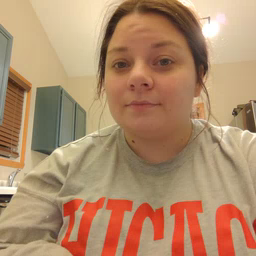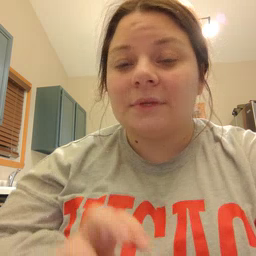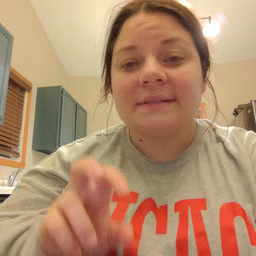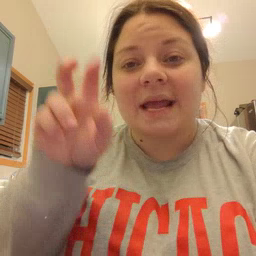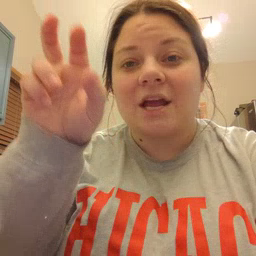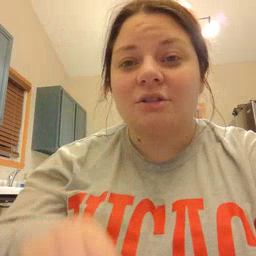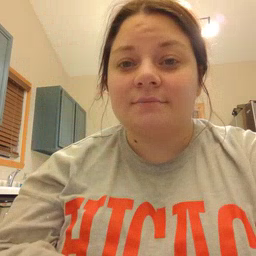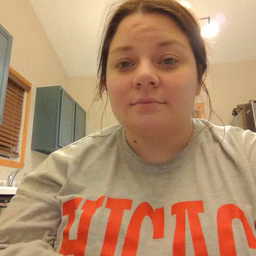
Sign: stairs